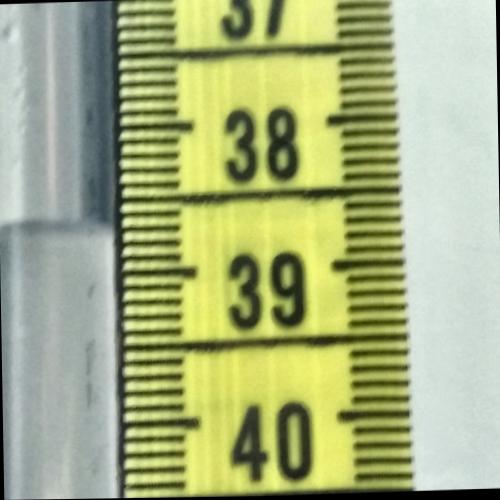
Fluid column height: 38.7 cm